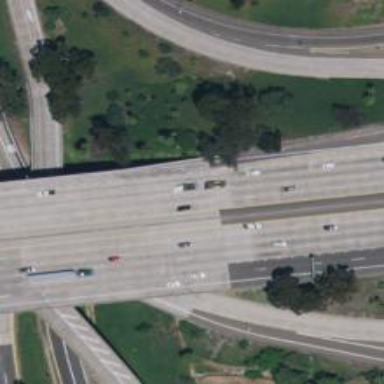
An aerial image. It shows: Motorway bridge.